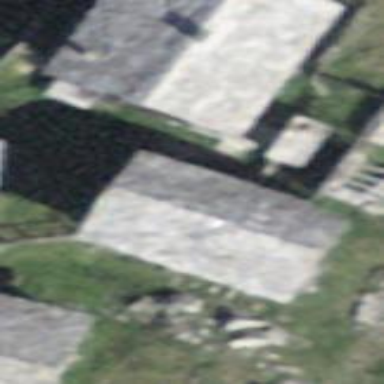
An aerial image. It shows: Simple house.